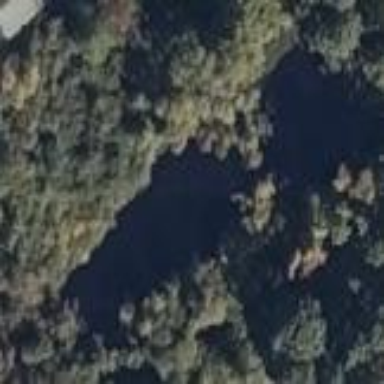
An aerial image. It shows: Pond surrounded by natural water.